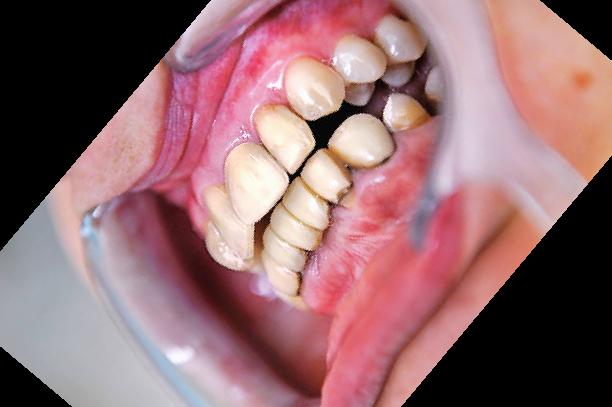
Condition: Gingivitis